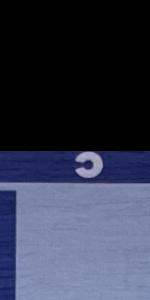
Label: Empty